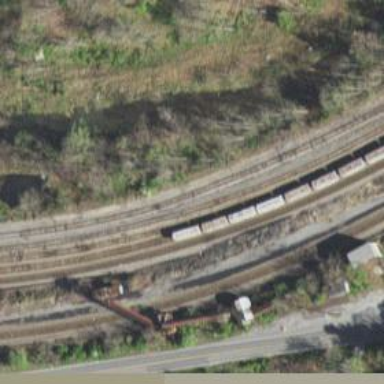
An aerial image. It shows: Railway siding for service.